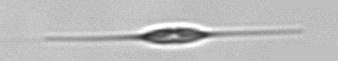
Label: Cylindrotheca